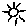
Label: sun